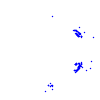
Particle: proton